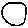
Label: circle